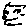
Label: cat